Aerial crown-view tile of a tropical tree (Barro Colorado Island, Panama), acquired 20241216:
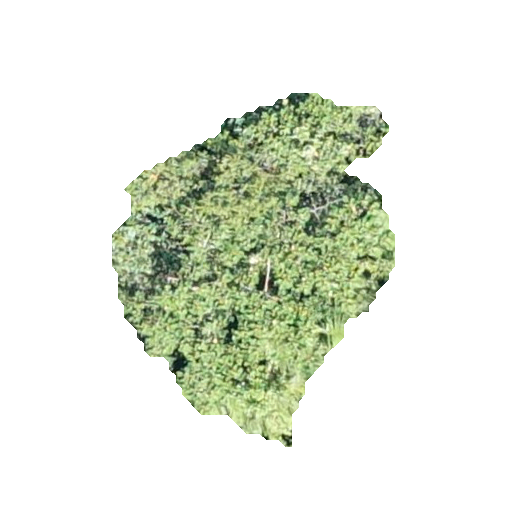
Species: Ochroma pyramidale
GBIF accepted scientific name: Ochroma pyramidale
Crown area: 94.498 m²